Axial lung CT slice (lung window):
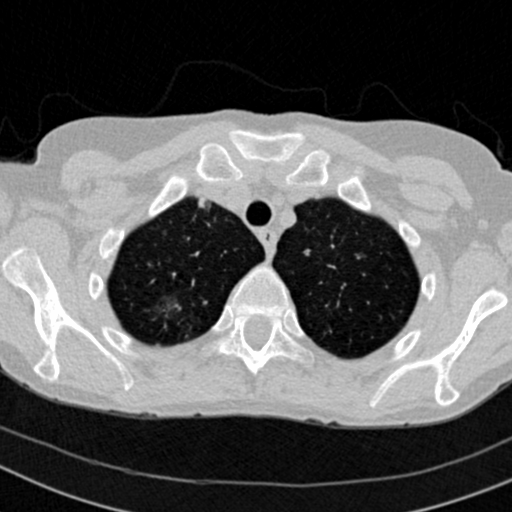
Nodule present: yes
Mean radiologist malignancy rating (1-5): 3.75